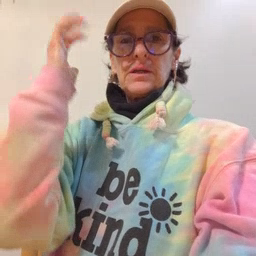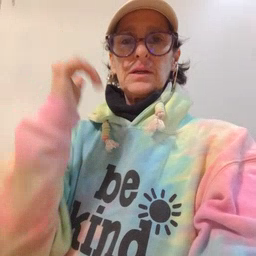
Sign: tree